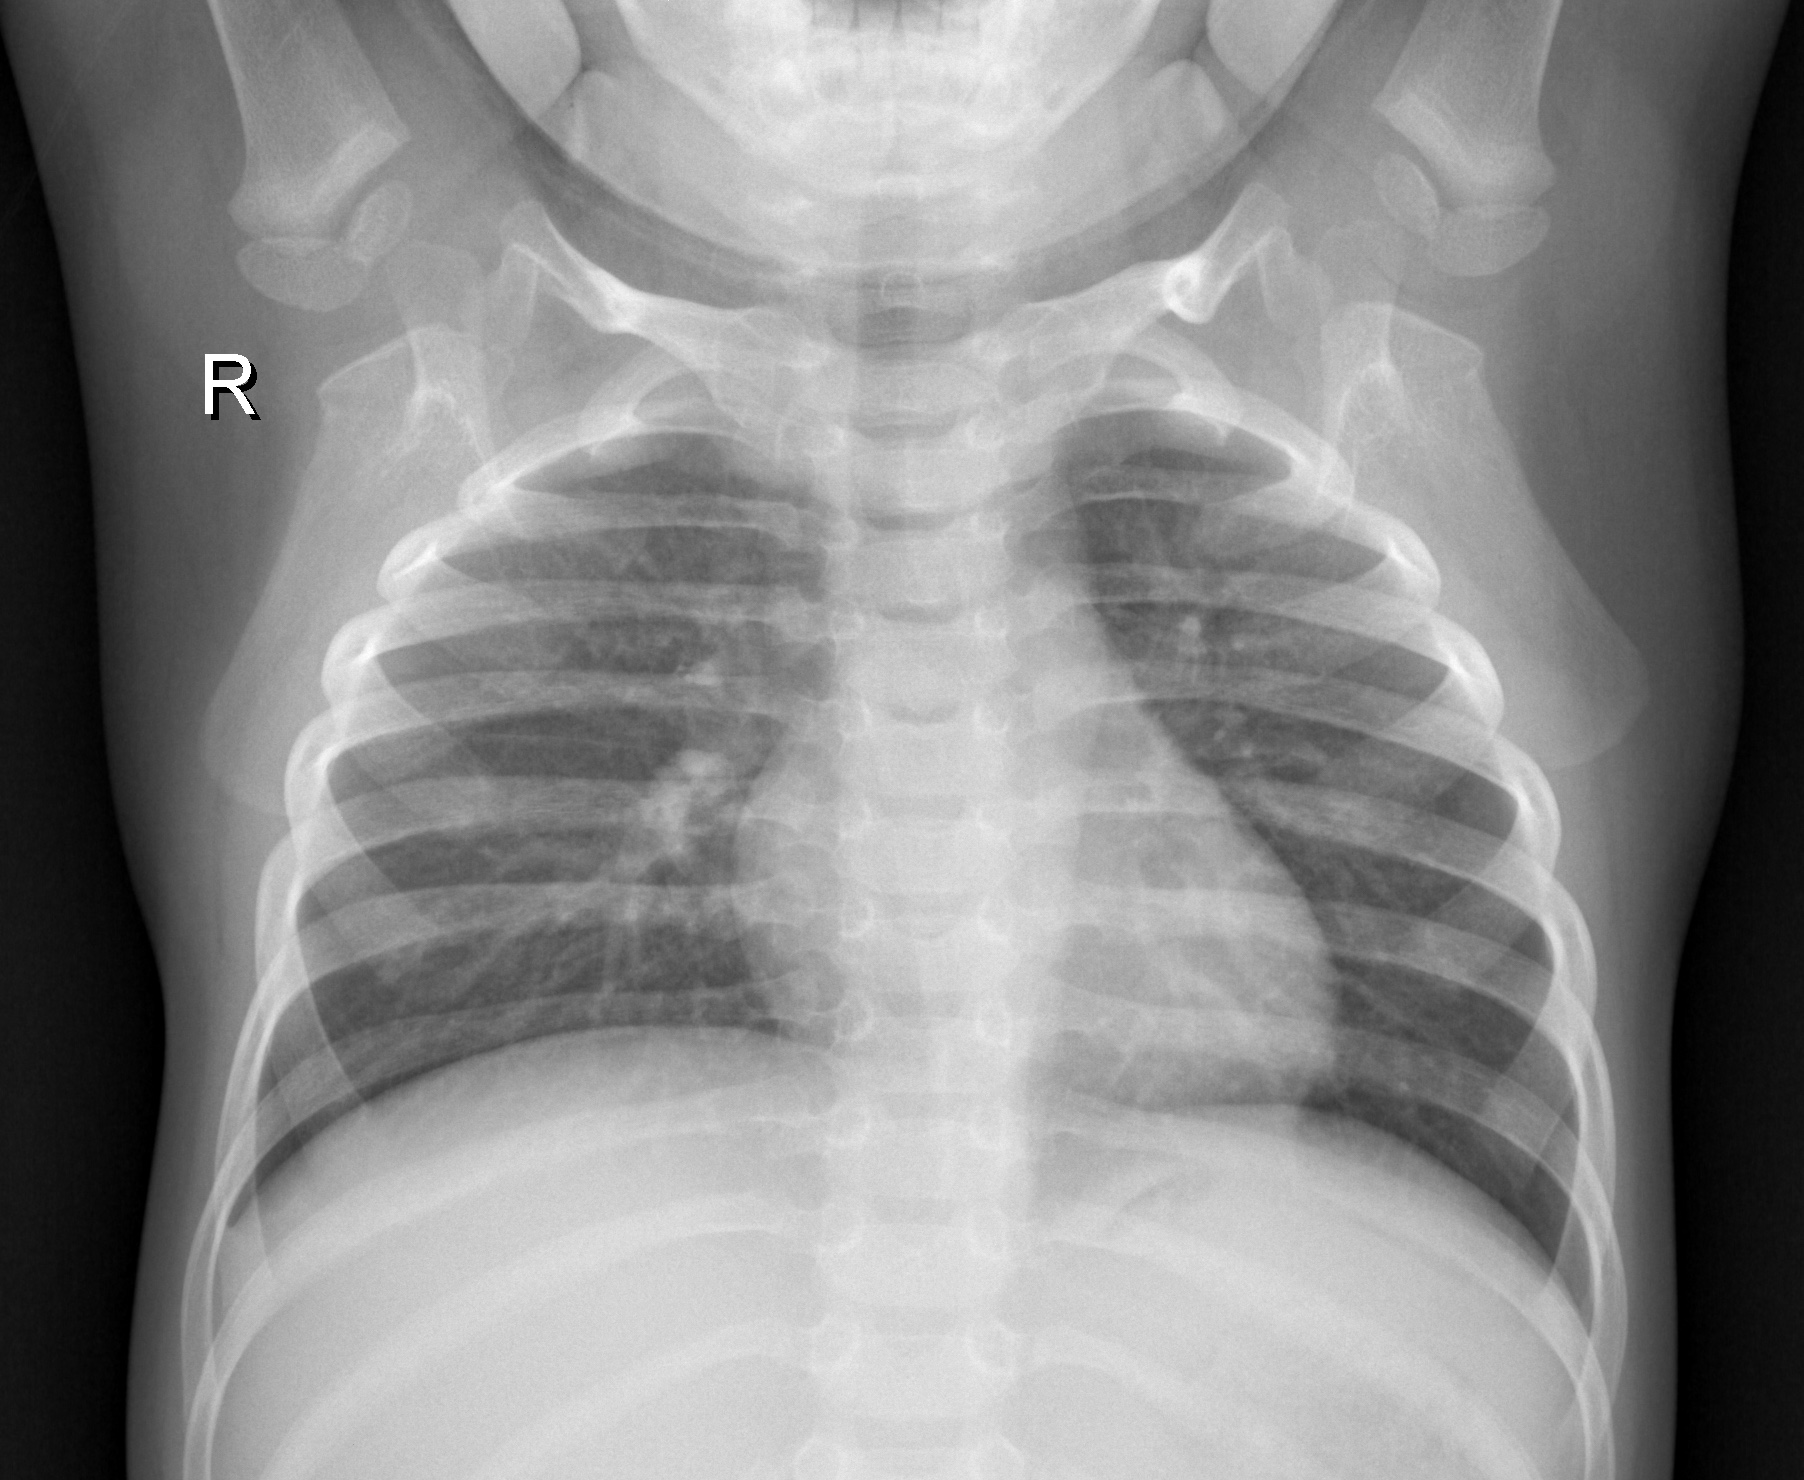
Diagnosis: NORMAL